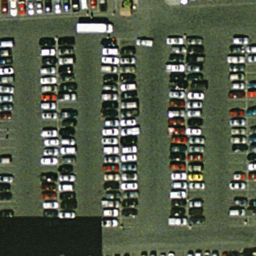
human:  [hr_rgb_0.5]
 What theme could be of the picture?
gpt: parking lot